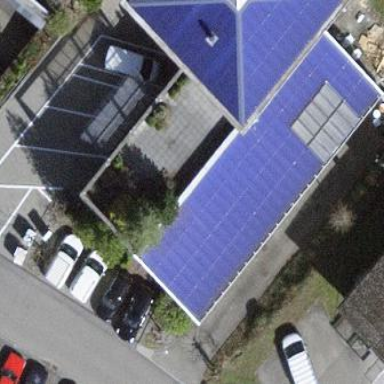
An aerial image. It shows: Solar power generator.